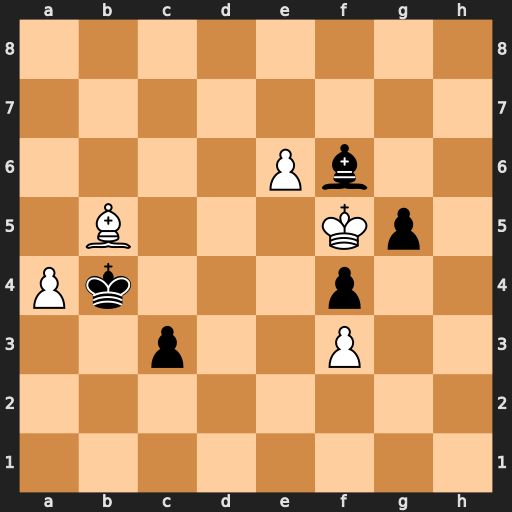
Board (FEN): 8/8/4Pb2/1B3Kp1/Pk3p2/2p2P2/8/8
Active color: w
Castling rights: -
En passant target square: -
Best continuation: Kxf6 c2 e7